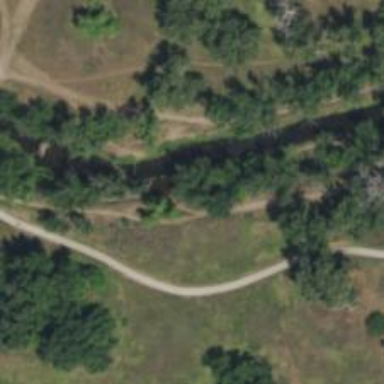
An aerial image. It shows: Path.